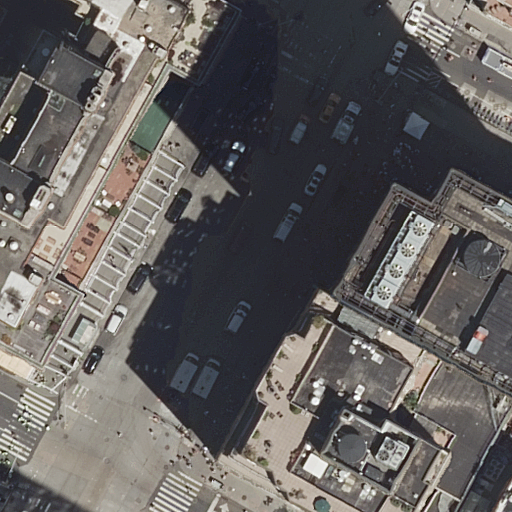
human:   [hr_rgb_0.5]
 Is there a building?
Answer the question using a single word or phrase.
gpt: yes

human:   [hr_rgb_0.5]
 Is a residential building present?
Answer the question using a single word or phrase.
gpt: yes

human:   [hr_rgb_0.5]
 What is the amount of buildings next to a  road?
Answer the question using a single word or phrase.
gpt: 7

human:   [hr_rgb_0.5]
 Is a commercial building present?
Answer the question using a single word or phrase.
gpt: yes

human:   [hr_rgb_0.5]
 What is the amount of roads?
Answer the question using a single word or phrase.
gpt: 4

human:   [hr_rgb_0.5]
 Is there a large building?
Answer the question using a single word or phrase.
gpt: yes

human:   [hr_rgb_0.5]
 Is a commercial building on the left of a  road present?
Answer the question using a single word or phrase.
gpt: no

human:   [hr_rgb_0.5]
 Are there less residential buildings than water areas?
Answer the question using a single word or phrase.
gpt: no

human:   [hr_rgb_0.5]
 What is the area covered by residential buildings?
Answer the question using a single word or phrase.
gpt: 3667m2

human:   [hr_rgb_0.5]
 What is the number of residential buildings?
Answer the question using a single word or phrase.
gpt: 6

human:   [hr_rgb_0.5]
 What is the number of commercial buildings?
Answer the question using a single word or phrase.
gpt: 1

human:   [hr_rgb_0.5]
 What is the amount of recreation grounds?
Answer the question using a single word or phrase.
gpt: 0

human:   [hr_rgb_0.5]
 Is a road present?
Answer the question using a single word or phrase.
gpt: yes

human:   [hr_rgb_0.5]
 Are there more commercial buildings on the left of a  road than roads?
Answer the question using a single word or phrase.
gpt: no

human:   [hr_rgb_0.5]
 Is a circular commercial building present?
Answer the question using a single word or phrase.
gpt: no

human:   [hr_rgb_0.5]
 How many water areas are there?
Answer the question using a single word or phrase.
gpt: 0

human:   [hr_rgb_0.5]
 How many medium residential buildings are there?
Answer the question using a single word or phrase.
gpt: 0

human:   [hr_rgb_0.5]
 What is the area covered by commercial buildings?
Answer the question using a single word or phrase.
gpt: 1302m2

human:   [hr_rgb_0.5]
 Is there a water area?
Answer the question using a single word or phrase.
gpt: no

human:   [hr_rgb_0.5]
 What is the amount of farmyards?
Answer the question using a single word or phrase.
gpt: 0

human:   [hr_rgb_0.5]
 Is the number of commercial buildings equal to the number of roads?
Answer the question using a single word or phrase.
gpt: no

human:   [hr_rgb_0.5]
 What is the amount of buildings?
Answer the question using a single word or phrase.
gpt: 7

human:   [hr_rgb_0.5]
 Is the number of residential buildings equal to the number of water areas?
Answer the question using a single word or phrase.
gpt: no

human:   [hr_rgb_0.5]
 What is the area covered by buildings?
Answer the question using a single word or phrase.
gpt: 4970m2

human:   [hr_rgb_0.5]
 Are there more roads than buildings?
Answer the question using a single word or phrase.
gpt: no

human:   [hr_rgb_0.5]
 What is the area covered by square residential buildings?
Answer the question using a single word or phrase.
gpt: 0m2

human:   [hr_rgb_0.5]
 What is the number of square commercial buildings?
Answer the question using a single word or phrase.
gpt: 0

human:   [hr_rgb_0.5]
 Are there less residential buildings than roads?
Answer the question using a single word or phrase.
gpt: no

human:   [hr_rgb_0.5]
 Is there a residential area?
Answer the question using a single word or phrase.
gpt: no

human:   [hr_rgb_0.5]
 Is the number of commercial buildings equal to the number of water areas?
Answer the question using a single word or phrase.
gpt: no

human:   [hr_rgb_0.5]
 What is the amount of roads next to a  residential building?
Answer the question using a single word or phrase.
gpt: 4

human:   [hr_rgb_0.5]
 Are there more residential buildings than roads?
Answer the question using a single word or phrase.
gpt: yes

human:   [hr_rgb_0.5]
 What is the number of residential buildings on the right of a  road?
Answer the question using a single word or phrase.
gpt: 4

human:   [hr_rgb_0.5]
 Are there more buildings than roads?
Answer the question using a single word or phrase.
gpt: yes

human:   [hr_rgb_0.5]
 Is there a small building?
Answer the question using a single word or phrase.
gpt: yes

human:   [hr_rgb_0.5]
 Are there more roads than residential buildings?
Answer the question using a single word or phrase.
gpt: no

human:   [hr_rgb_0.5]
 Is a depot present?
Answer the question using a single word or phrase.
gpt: no

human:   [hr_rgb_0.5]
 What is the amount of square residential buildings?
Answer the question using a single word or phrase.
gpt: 0

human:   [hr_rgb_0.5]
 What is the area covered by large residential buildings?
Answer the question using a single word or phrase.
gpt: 3618m2

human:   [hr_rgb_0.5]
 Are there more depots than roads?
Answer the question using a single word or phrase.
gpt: no

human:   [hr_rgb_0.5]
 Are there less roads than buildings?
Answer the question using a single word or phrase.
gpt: yes

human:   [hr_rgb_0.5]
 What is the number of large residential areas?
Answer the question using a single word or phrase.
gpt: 0

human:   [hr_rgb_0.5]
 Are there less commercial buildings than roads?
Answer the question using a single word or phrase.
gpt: yes

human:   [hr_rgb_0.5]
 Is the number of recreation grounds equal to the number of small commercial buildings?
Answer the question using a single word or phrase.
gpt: yes

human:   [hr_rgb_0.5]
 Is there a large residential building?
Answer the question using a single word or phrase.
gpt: yes

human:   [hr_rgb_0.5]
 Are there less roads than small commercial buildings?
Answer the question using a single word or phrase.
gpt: no

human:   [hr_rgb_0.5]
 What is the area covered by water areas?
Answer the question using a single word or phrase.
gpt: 0m2

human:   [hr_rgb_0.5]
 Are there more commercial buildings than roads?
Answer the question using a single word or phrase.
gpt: no

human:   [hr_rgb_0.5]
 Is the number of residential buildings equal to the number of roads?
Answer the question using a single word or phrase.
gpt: no

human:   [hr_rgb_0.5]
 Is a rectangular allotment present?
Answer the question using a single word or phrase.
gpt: no

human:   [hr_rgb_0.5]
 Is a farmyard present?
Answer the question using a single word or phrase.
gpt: no

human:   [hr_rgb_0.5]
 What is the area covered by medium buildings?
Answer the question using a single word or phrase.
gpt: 0m2

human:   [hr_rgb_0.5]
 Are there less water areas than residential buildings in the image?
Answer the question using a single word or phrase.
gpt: yes

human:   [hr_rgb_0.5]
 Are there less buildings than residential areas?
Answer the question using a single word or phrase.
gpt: no

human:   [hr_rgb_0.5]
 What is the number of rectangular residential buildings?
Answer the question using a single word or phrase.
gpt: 4

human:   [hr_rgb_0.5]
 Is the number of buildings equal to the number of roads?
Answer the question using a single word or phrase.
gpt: no

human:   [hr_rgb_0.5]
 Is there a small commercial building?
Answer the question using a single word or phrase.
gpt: no

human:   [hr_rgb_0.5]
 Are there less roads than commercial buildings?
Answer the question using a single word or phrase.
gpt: no

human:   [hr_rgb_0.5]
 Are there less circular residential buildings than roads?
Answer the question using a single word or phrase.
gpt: yes

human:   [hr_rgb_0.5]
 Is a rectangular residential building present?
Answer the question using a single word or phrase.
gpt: yes

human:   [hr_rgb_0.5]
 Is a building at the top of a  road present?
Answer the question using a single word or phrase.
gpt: yes

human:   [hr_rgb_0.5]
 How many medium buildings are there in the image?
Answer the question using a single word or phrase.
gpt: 0

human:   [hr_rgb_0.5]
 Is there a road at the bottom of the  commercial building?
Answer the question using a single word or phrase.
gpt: yes

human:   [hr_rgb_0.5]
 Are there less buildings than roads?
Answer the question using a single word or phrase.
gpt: no